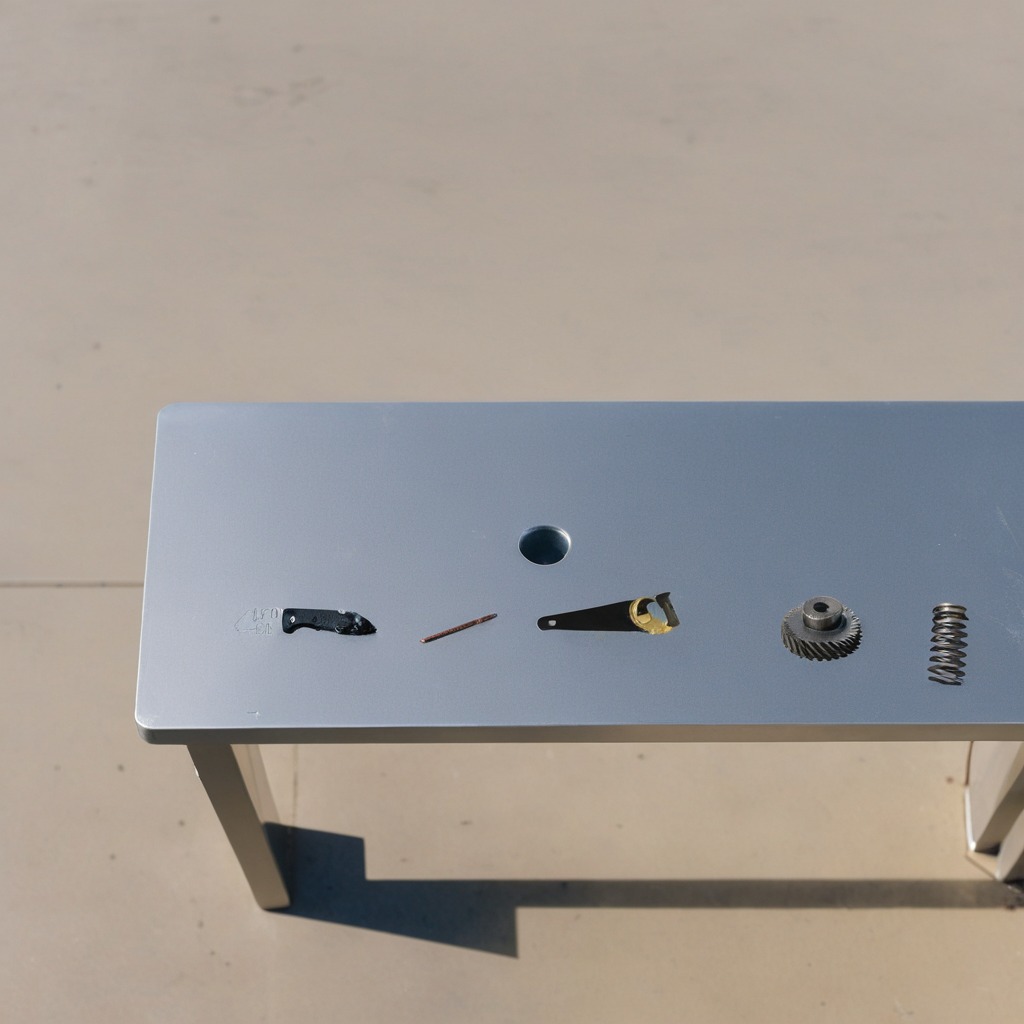
A steel gear with teeth, a utility knife, an iron nail, a coiled metal spring, and a handheld metal saw are lying on the utility table.